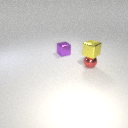
small purple metal cube behind small red metal sphere